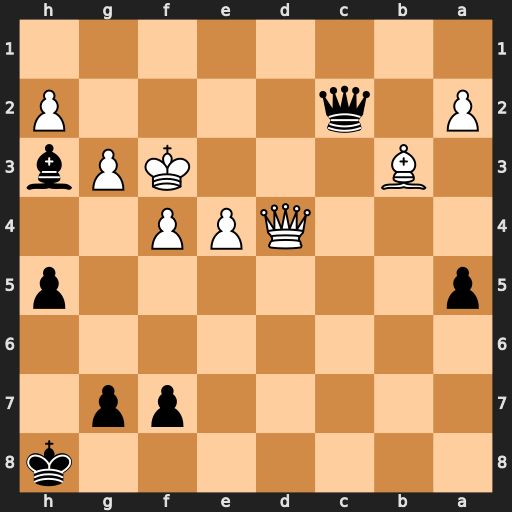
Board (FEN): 7k/5pp1/8/p6p/3QPP2/1B3KPb/P1q4P/8
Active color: b
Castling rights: -
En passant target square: -
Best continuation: Bg4+ Ke3 Qe2#